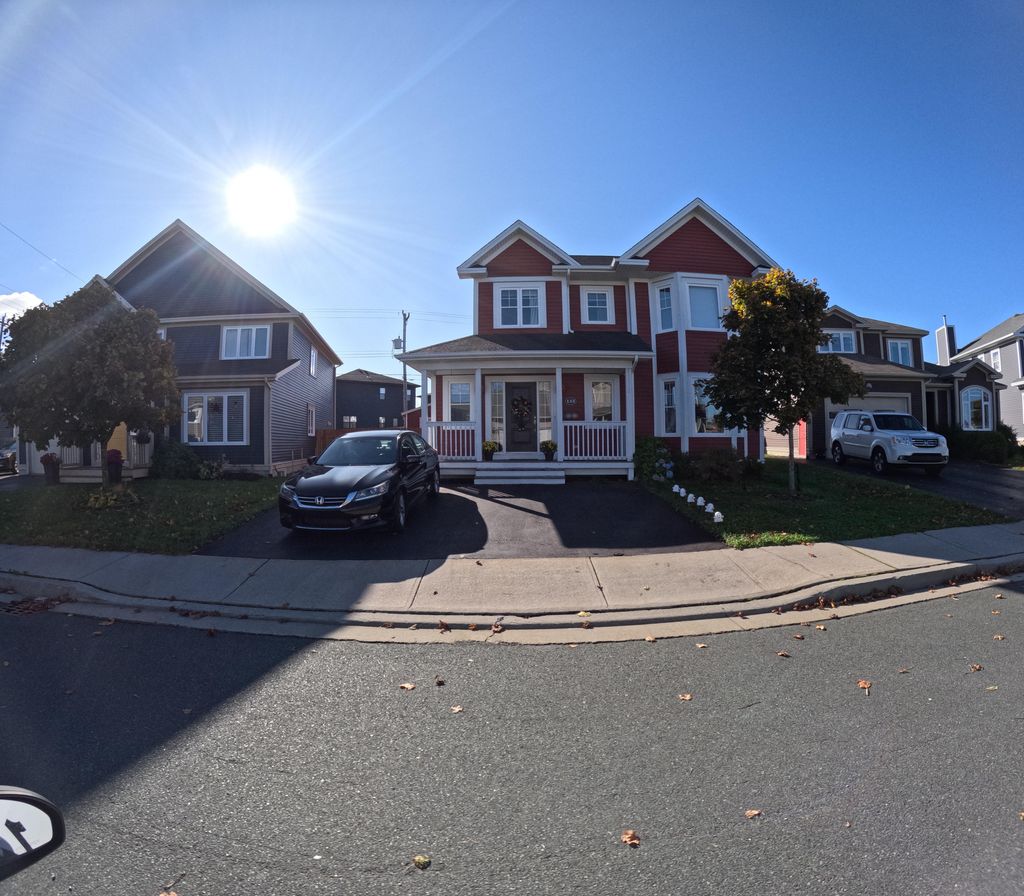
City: st_johns